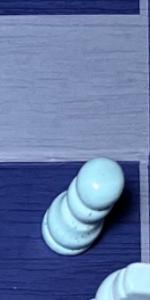
Label: Pawn_White